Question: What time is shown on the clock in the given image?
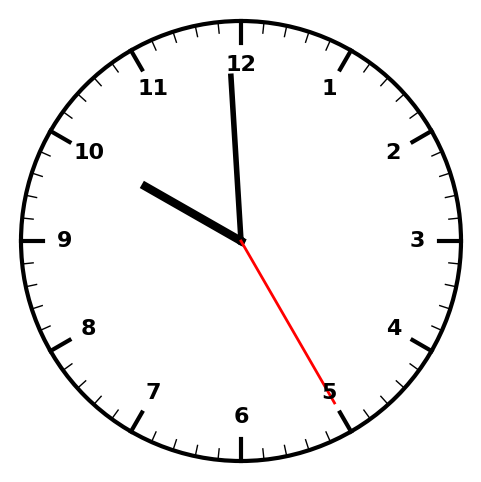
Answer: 09:59:25